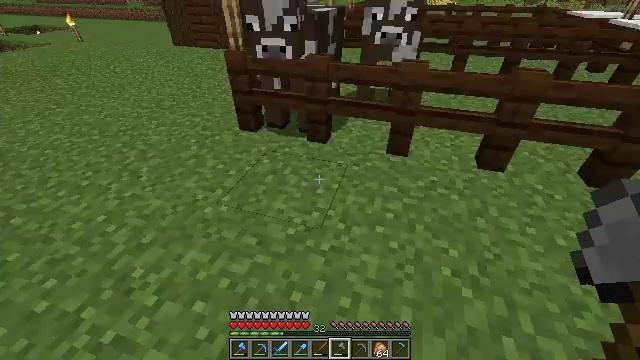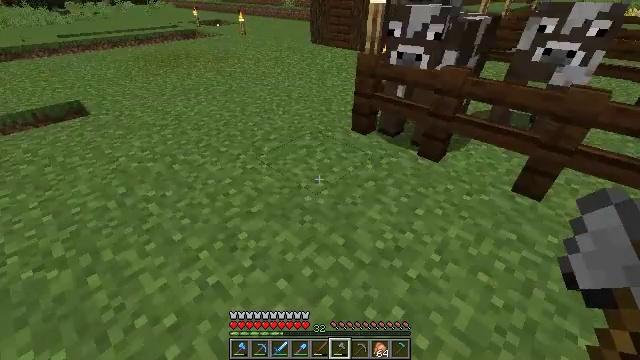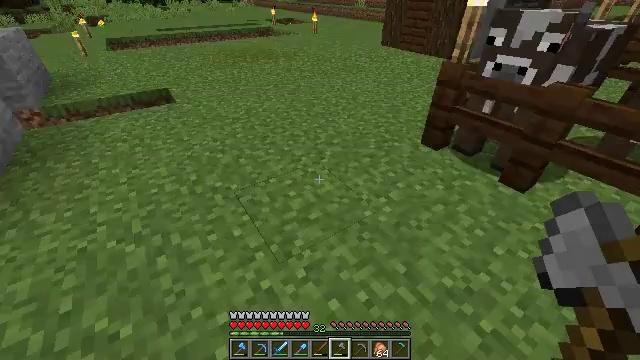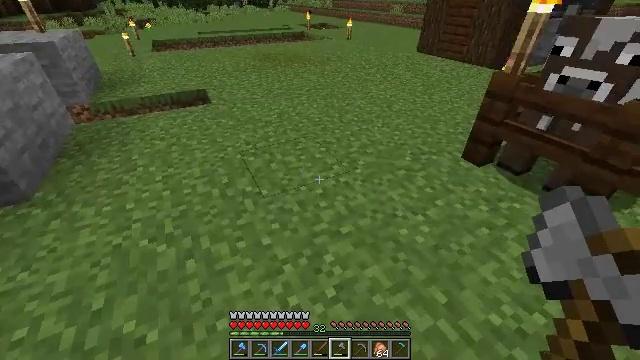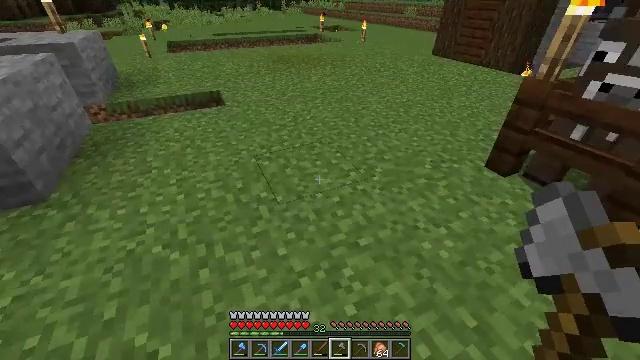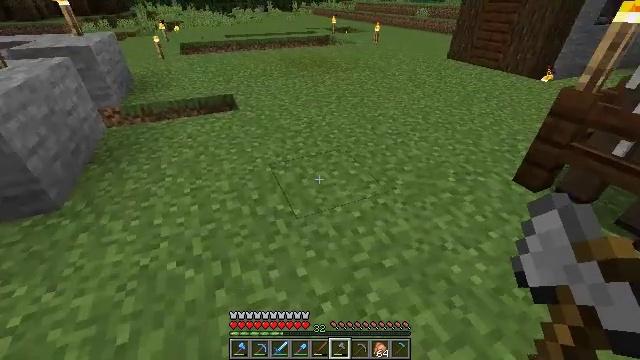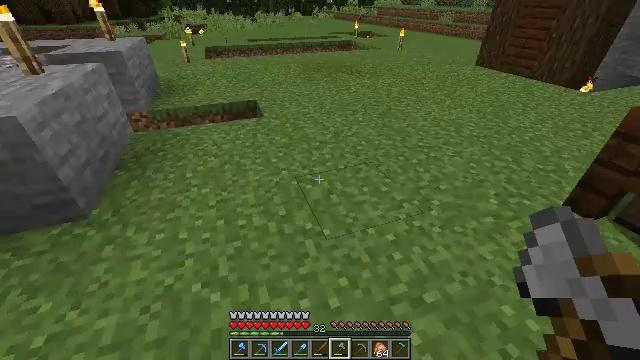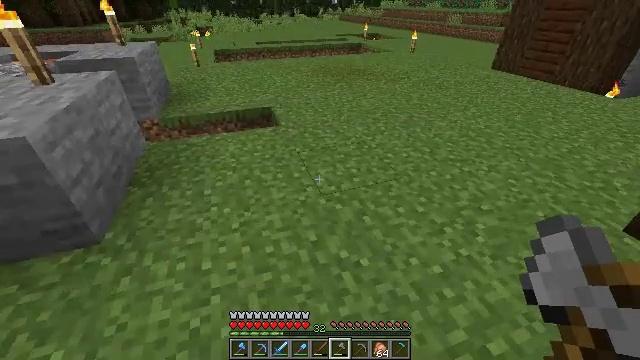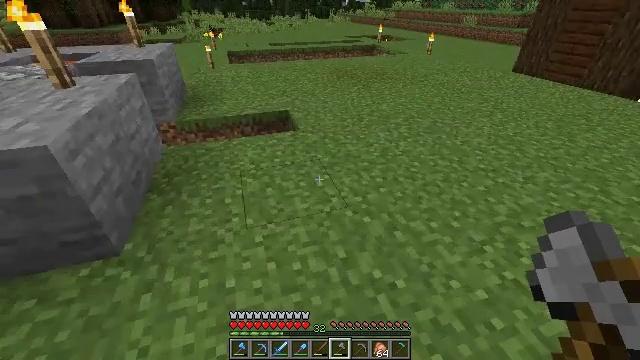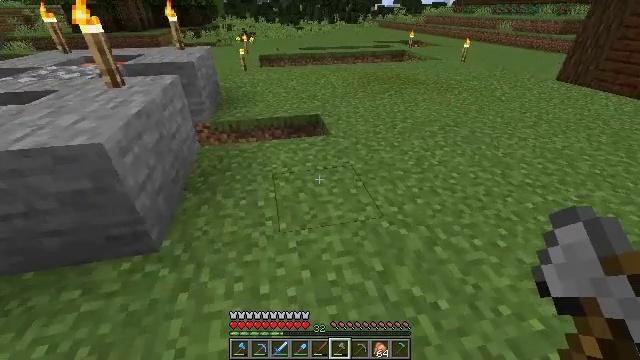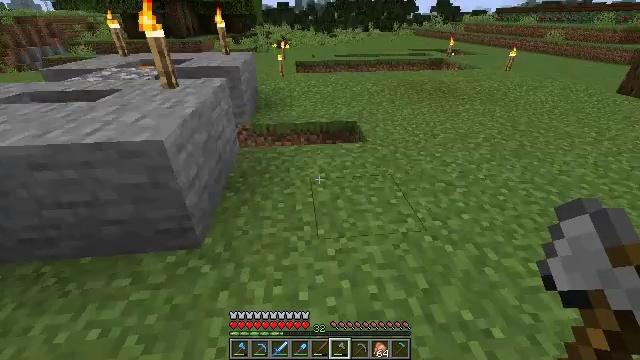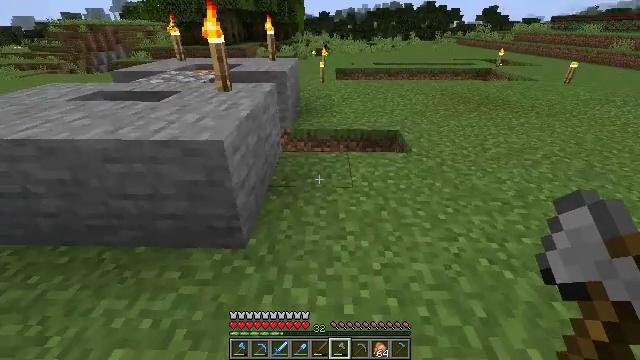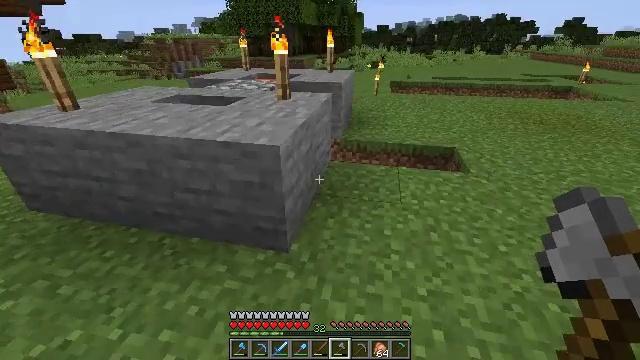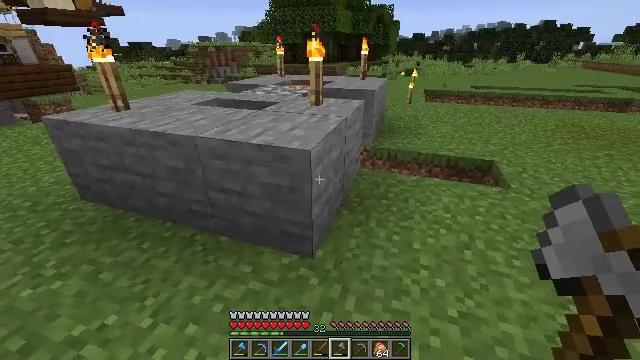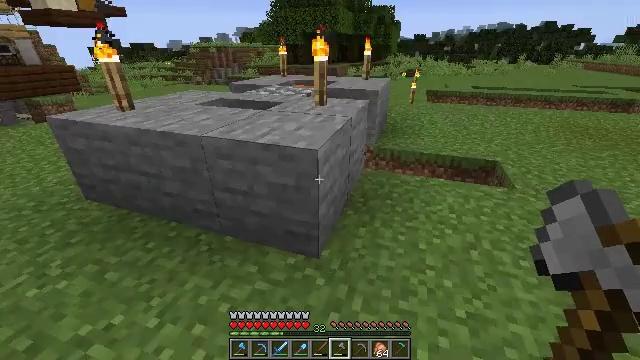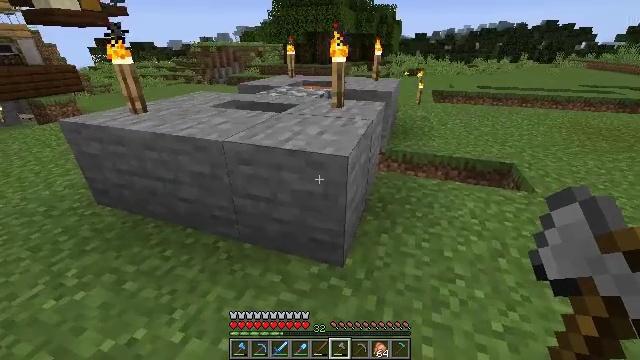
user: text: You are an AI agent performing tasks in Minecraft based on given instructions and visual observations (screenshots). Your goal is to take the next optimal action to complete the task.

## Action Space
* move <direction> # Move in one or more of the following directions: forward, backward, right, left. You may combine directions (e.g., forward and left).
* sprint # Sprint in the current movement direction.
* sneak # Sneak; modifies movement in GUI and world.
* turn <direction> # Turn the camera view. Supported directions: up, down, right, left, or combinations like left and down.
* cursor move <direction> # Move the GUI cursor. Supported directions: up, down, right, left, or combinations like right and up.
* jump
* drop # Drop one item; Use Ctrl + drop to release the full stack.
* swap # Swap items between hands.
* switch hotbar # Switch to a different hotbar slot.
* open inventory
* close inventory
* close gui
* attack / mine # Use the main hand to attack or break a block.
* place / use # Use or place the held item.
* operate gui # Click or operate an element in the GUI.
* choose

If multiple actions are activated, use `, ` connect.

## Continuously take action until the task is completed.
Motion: motion action
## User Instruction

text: Remove the furnace from its place.
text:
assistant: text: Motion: move forward and move left, turn left
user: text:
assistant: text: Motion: move forward and move left, turn left
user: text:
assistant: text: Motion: move forward and move left, turn left
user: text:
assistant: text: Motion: move forward and move left, turn left
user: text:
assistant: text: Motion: move forward and move left, turn left
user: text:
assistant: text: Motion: move forward and move left, turn left
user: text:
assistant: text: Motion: move forward and move left
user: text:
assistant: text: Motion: move forward and move left, turn left
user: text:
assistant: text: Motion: move left, turn left
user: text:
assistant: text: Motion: move left, turn left and up
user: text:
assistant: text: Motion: turn left and up
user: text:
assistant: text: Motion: turn left and up
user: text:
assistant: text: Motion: turn left and up
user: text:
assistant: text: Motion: move left
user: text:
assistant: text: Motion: move forward and move left
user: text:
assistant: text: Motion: move forward and move left
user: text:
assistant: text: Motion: move forward and move left
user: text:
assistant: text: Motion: move forward and move left
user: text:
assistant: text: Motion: move forward and move left
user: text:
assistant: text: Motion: turn right
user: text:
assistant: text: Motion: turn right
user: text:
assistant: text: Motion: no_op
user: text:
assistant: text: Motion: no_op
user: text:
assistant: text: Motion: open inventory
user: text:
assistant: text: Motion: open inventory
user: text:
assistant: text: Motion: open inventory
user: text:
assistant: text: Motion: no_op
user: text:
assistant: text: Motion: turn right
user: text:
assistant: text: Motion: turn right and down
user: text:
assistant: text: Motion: turn right and down